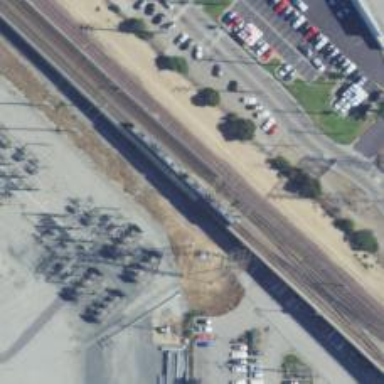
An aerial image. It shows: Light rail railway with electrified contact line running along embankment.